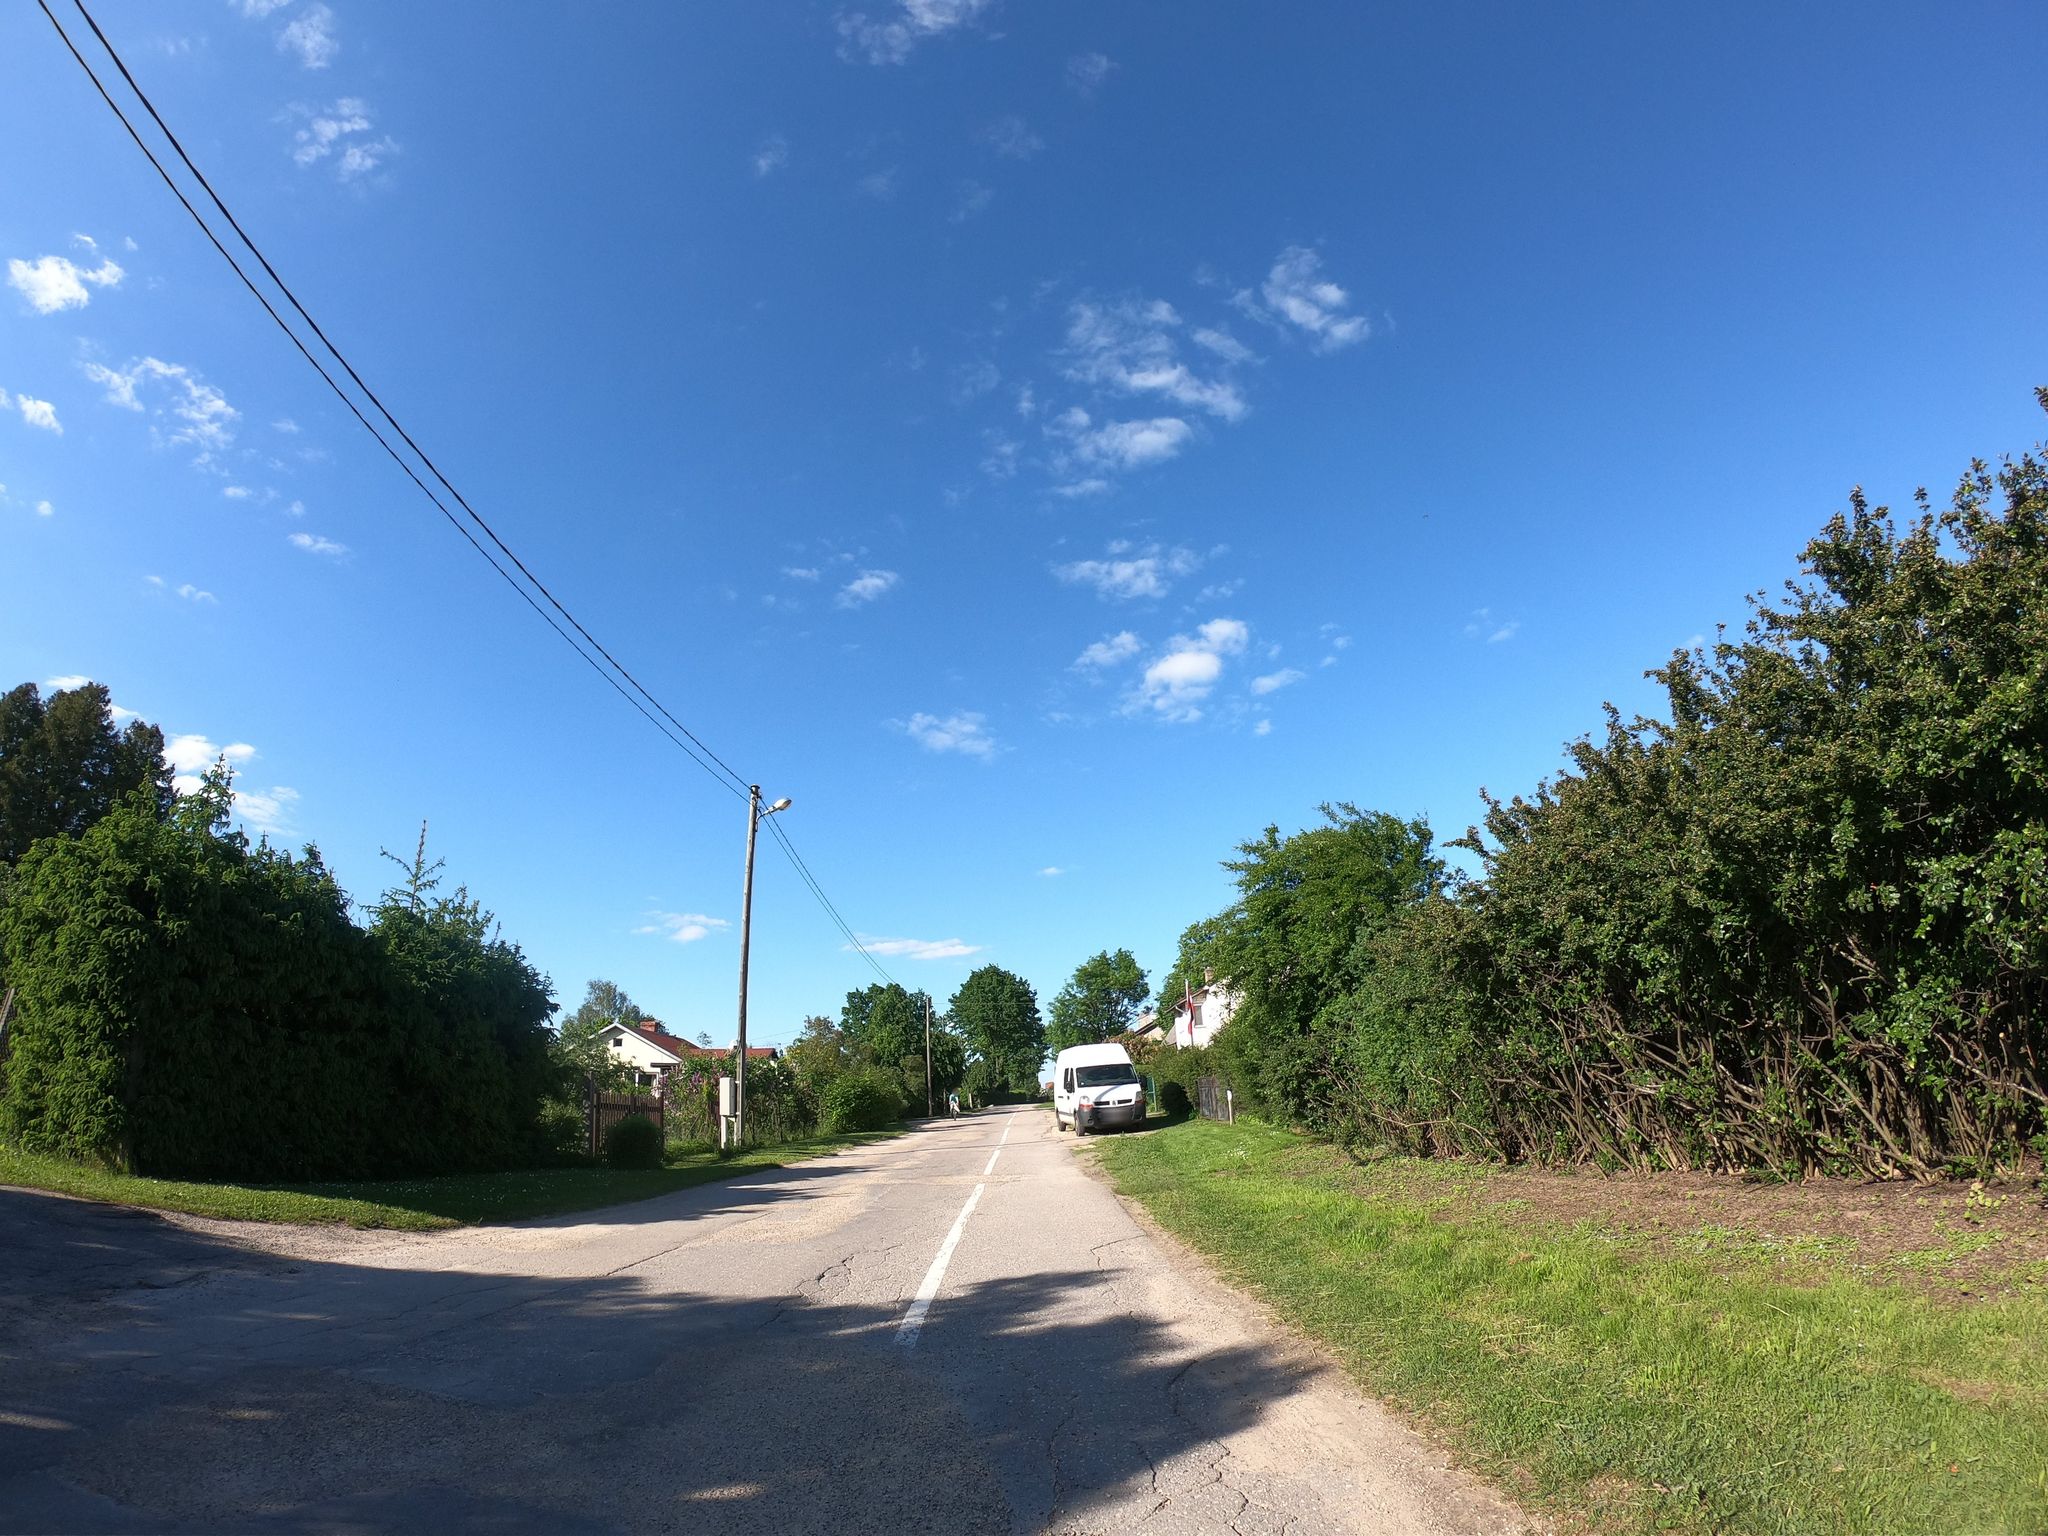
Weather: clear
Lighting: day
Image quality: good
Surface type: driving surface
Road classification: residential
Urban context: rural cluster
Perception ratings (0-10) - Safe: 7.08, Lively: 4.81, Beautiful: 9.13, Boring: 6.3, Depressing: 6.64, Wealthy: 2.63